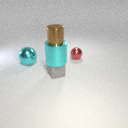
large cyan metal cylinder below small brown metal cylinder